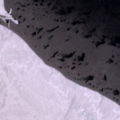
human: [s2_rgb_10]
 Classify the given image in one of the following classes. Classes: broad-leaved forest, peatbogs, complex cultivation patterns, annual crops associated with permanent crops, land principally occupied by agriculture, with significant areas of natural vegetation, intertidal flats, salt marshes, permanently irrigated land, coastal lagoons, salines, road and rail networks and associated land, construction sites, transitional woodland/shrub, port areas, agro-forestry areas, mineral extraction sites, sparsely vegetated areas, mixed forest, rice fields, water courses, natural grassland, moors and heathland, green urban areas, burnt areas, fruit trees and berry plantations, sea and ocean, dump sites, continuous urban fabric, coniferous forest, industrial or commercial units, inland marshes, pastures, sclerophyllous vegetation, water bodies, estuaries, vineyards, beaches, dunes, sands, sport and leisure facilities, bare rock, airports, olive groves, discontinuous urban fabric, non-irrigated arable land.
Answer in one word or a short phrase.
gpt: sea and ocean